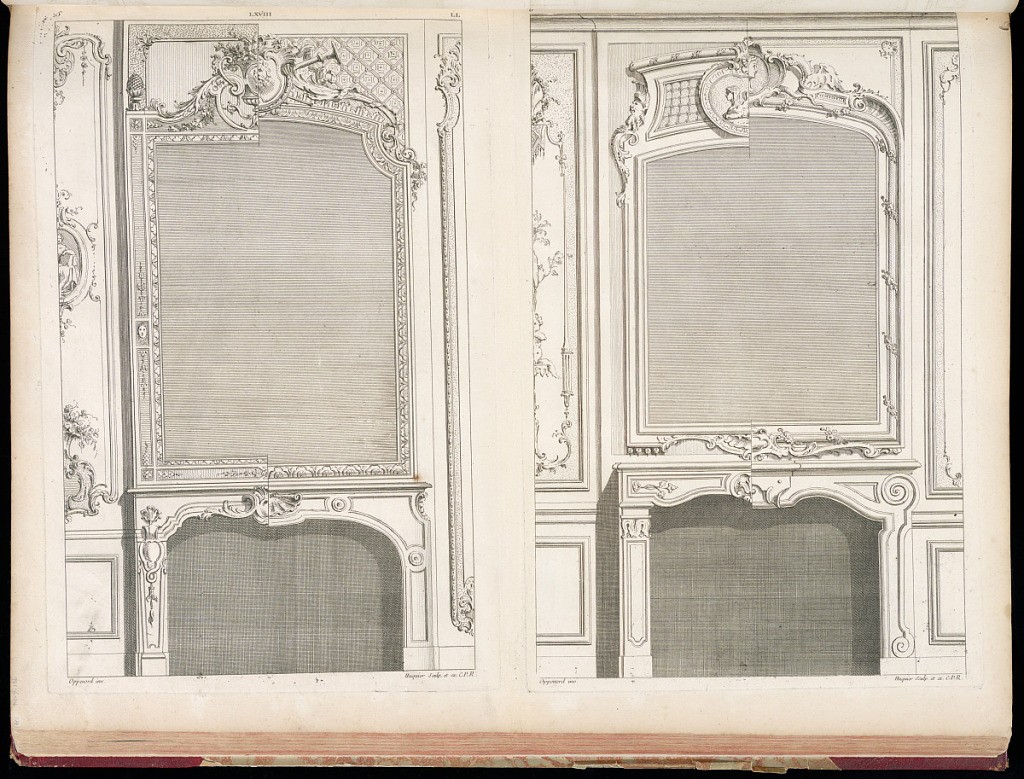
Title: Elevations of Chimneypiece Designs
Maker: Gilles-Marie Oppenord, French, 1672–1742
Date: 1749-1761
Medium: Etching and engraving on laid paper
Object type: Bound print
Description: Page with two plates, printed next to one another. Both plates offer elevations of ornamented chimneypieces with design variations in their side panels, frame shapes and motifs, and overmantel mirrors on their right and left sides. The plates feature ornamental motifs such as pinecones, rosettes, acanthus leaves, shells, cartouches, mascarons, sphinxes, dragons, and scrolls. Both plates are signed and numbered, although the fold in the album conceals the plate number of the right plate.